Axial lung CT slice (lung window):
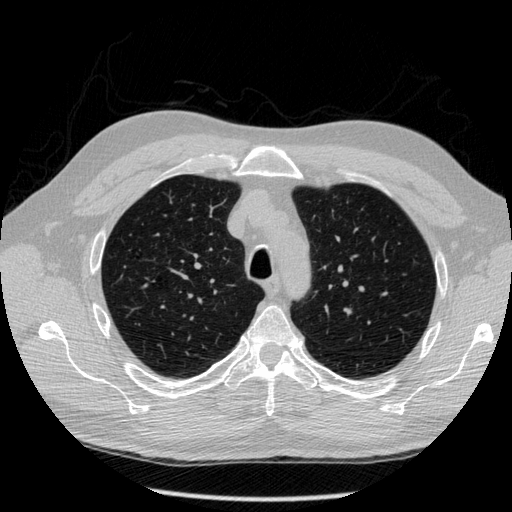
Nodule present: no